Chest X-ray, PA view. Patient: 24 years old, sex F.
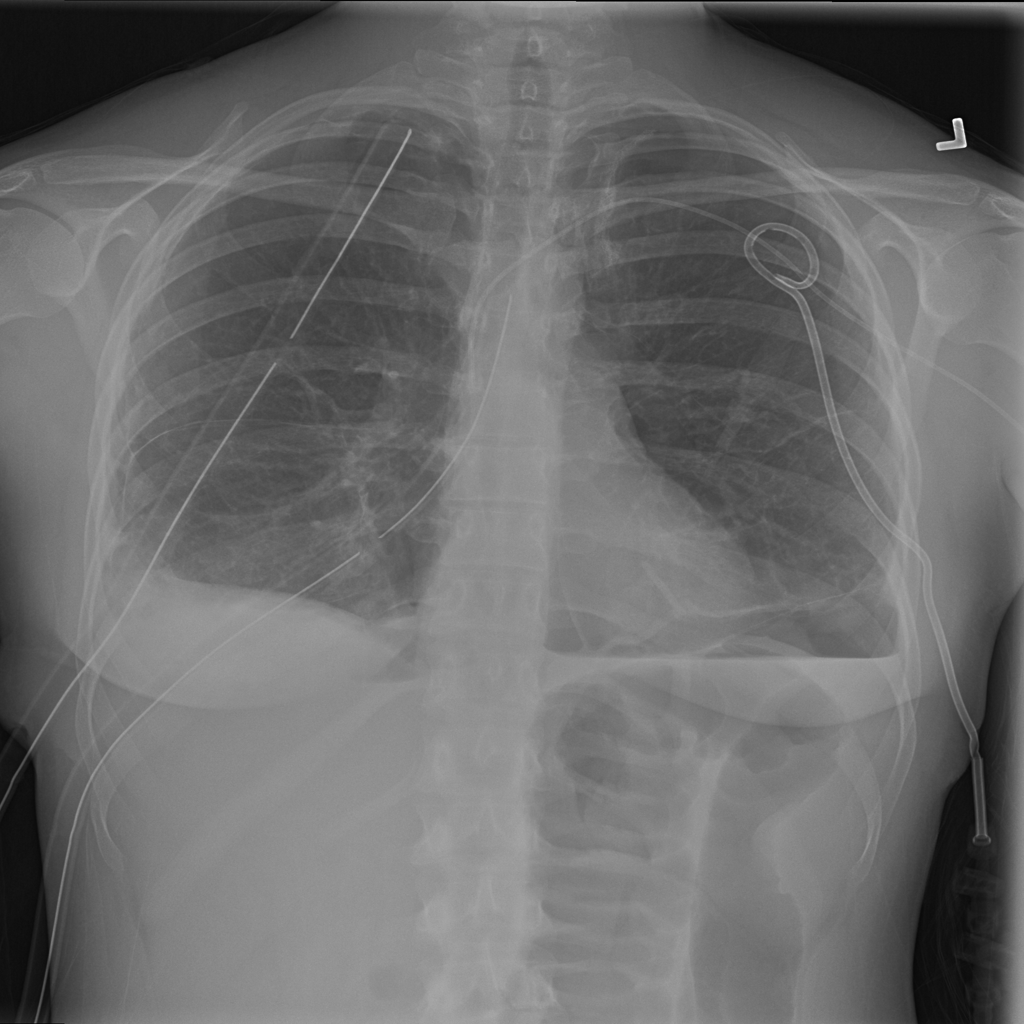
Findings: Pneumothorax